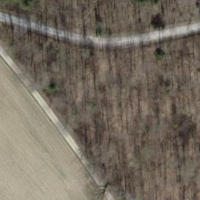
EUNIS habitat code: 44
Species observed at this site:
Cornus sanguinea